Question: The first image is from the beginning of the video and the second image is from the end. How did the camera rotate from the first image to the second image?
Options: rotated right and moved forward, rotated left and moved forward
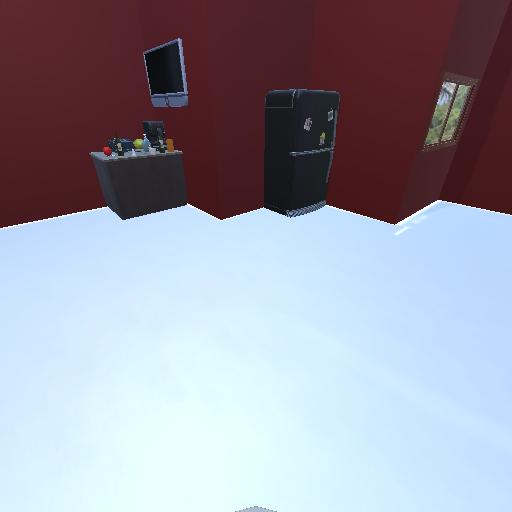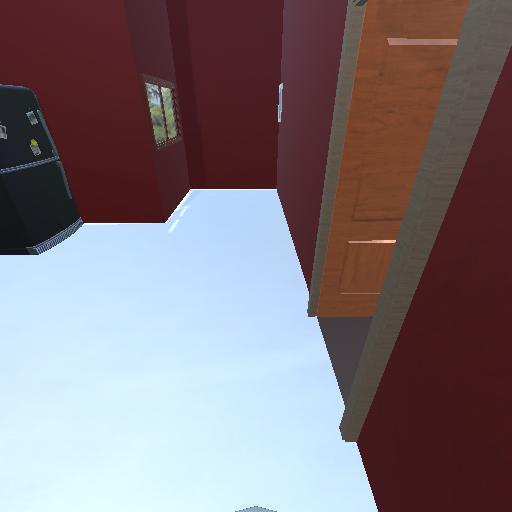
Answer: rotated right and moved forward